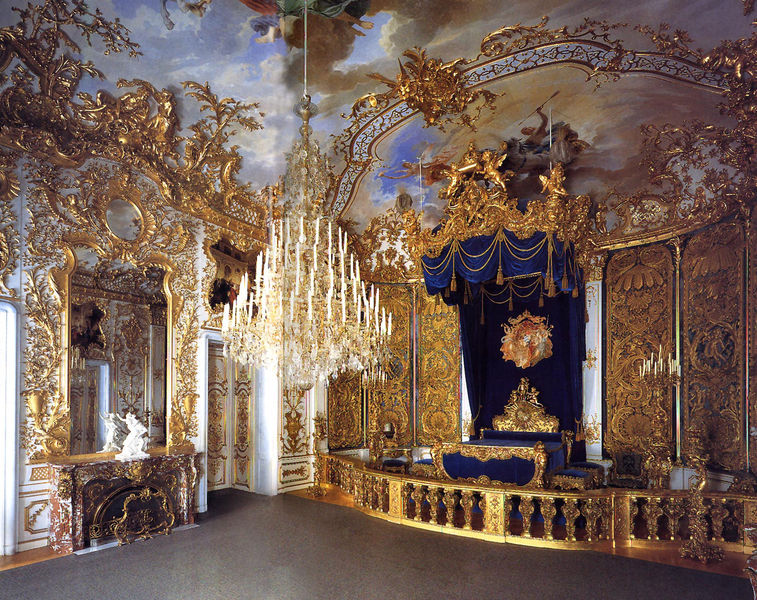
Titel: Schloss Linderhof
Standort: Linderhof (EU - D - Bayern)
Schlagwörter: blau, himmel, weiß, wolken, raum, stuhl, tisch, tür, zimmer, muster, barock, spiegel, gold, decke, kamin, engel, skulptur, statue, schreibtisch, wohnzimmer, figuren, kaiser, könig, thron, ornamente, verzierung, wandmalerei, bett, schlafzimmer, kerzen, kronleuchter, stuck, geländer, hoch, deckengemälde, fresko, prunk, bernstein, deckenmalerei, prunkvoll, thronsaal, puti, paradebett, statuettte